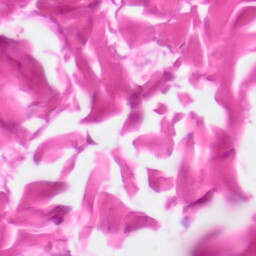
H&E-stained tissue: Skin